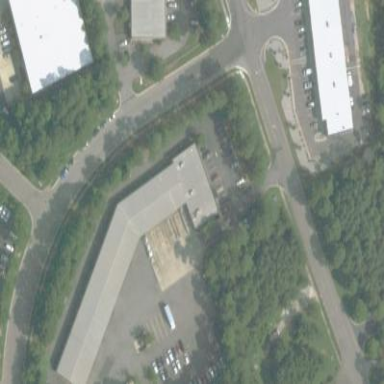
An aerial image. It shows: Commercial building.